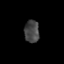
Tissue: prostate
Cell type: Myeloid cells
Senescence score: 0.307
Nuclear area (px): 325
Mean DAPI intensity: 69.394